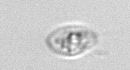
Label: Amoeba